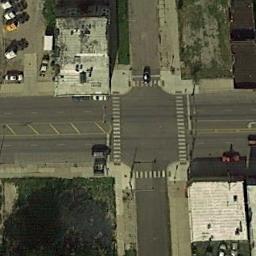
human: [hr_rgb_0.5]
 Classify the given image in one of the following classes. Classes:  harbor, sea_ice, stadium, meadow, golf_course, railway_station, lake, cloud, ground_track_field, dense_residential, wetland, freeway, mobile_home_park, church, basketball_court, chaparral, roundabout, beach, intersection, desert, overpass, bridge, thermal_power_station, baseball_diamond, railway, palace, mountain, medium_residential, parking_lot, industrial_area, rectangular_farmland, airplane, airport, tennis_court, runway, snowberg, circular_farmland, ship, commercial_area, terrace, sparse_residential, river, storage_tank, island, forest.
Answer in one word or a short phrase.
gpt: intersection